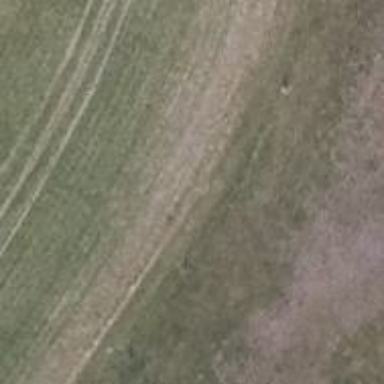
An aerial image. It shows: Grass track with grade4 surface.